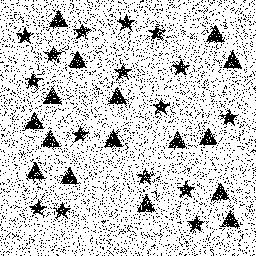
Squares: 0
Triangles: 16
Stars: 16
Total shapes: 32